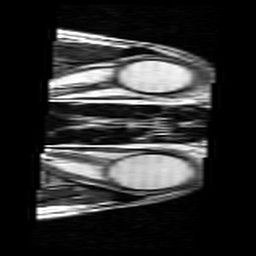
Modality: T2w
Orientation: axial
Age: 28
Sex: female
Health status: ill
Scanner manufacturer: siemens
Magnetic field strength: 3 T
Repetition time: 4.5 s
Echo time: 0.085 s